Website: apple-inc
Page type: payment
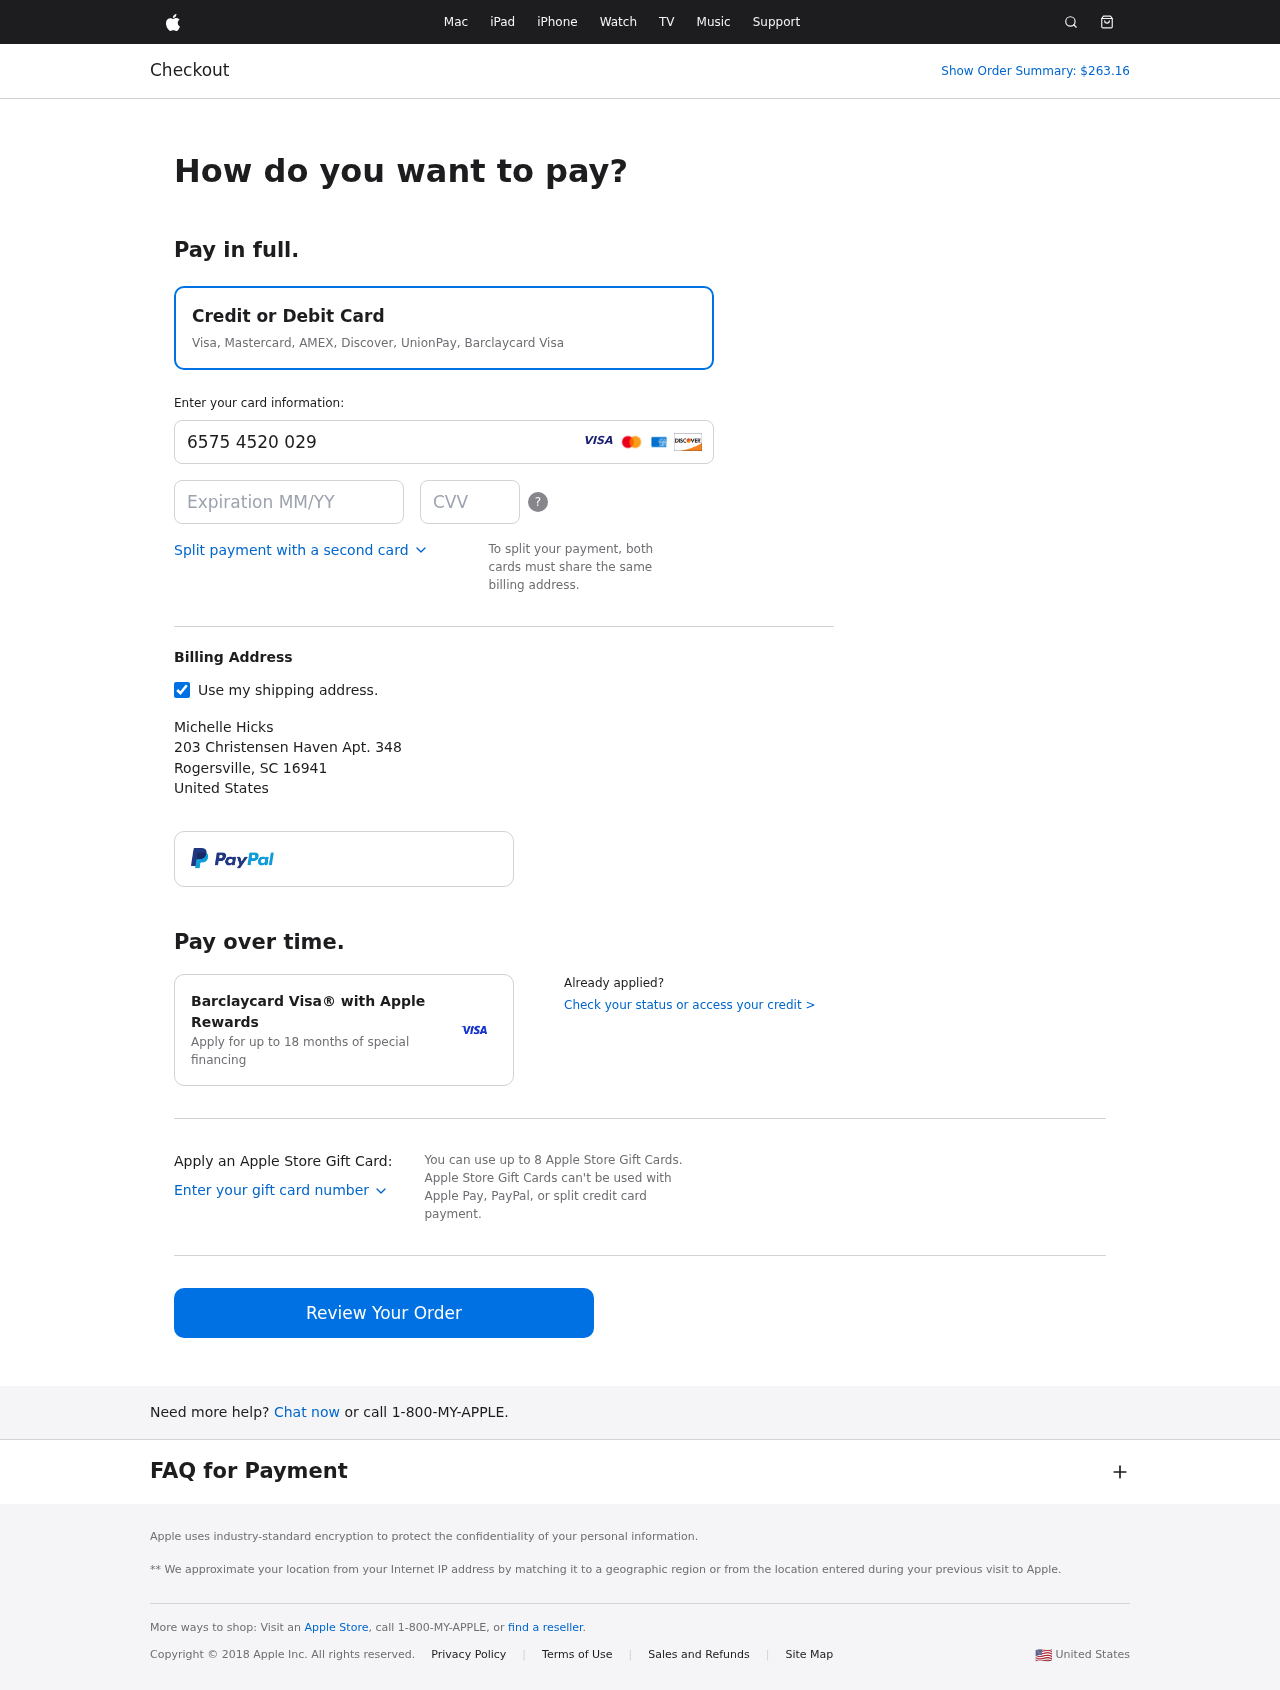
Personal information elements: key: PII_CARD_CVV
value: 343
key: PII_CARD_EXPIRY
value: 02/29
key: PII_CARD_NUMBER
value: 6575 4520 0290 5334
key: PII_CITY
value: Rogersville
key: PII_COUNTRY
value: United States
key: PII_FULLNAME
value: Michelle Hicks
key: PII_POSTCODE
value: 16941
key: PII_STATE_ABBR
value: SC
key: PII_STREET
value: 203 Christensen Haven Apt. 348
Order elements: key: ORDER_TOTAL
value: Show Order Summary: $263.16